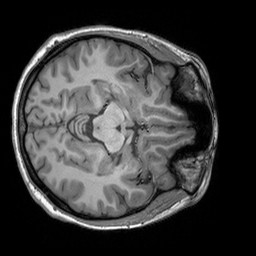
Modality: T1w
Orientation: axial
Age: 25
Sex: female
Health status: healthy
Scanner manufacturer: siemens
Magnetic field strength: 3 T
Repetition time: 2.3 s
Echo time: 0.00303 s